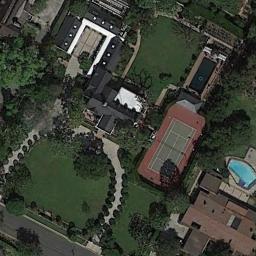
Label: tennis_court